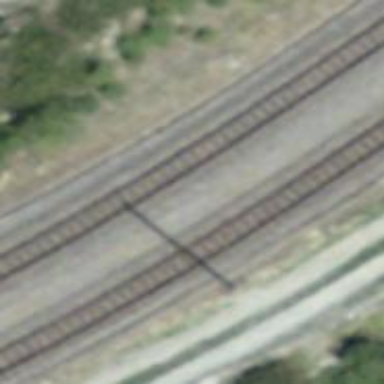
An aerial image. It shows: Narrow-gauge railway with single track. The railway is electrified with contact line.